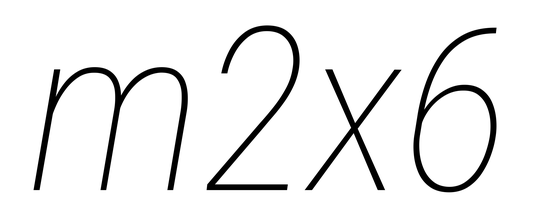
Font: Roboto-Italic_Condensed_Thin_Italic